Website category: university
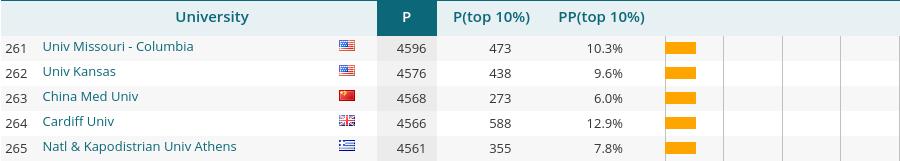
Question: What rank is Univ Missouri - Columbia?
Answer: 261

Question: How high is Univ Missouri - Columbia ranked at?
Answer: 261

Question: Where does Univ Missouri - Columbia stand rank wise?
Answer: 261

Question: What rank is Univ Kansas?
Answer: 262

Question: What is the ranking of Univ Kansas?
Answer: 262

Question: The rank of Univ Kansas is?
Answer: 262

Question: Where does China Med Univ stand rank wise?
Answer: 263

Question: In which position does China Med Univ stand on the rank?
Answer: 263

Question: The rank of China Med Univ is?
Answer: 263

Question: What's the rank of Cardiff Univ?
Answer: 264

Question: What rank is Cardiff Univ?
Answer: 264

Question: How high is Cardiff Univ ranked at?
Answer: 264

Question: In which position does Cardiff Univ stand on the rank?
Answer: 264

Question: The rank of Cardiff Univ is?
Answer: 264

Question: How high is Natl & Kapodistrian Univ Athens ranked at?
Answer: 265

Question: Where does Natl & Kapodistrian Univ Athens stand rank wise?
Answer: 265

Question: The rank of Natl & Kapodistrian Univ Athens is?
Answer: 265

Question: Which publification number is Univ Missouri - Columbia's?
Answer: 4596

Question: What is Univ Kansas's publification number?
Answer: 4576

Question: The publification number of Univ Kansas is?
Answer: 4576

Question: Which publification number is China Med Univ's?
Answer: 4568

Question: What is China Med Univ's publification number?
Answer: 4568

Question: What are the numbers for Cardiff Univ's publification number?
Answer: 4566

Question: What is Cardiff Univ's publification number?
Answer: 4566

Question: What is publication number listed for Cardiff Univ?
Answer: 4566

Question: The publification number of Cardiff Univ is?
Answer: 4566

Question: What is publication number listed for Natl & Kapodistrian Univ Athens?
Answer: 4561

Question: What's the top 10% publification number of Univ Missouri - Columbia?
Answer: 473

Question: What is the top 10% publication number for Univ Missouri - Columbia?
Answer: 473

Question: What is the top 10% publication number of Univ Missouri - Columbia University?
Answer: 473

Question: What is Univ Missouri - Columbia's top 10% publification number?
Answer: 473

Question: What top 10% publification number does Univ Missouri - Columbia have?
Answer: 473

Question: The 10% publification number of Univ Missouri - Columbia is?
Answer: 473

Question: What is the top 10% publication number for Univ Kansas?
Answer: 438

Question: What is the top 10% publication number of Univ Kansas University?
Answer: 438

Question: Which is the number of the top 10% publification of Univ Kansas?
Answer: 438

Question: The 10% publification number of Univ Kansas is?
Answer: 438

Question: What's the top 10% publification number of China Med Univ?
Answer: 273

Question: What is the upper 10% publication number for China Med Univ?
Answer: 273

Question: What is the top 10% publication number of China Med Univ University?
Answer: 273

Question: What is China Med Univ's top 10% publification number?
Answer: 273

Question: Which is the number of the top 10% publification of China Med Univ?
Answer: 273

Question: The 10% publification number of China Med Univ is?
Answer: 273

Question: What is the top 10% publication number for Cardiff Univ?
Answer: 588

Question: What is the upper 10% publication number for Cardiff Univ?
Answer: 588

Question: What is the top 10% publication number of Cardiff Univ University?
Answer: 588

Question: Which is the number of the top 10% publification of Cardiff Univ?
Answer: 588

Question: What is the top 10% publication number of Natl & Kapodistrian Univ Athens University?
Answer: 355

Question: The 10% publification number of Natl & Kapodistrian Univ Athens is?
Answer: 355

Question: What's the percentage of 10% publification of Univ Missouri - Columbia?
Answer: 10.3%

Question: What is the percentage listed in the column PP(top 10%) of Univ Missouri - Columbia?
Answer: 10.3%

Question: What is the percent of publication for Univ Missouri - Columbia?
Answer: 10.3%

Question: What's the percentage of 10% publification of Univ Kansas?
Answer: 9.6%

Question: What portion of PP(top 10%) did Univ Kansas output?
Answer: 9.6%

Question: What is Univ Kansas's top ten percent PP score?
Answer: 9.6%

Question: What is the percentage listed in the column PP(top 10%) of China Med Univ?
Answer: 6.0%

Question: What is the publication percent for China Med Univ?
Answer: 6.0%

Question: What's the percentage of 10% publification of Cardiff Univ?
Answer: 12.9%

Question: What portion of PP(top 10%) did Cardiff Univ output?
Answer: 12.9%

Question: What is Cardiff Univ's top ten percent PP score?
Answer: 12.9%

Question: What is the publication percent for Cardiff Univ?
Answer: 12.9%

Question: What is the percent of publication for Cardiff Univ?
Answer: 12.9%

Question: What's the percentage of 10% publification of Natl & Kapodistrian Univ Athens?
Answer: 7.8%

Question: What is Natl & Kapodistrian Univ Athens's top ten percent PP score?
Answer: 7.8%